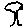
Label: tree